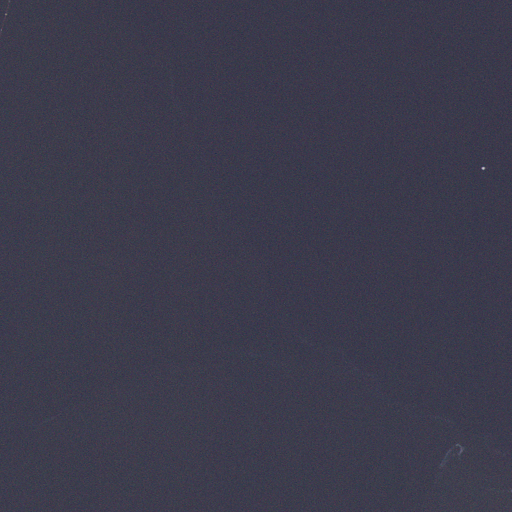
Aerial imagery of bar in North Carolina named Midnight Shoal containing only open water